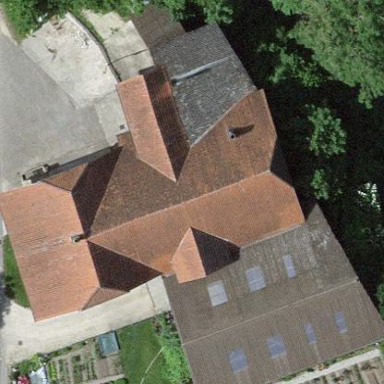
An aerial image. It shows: Farm building.